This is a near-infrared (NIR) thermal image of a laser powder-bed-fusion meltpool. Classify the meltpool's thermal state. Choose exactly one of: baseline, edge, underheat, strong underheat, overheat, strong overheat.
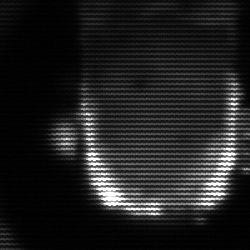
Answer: baseline